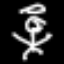
Label: angel